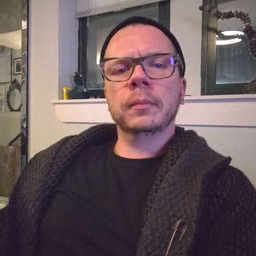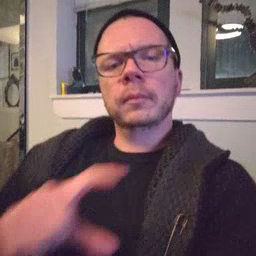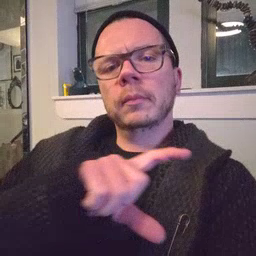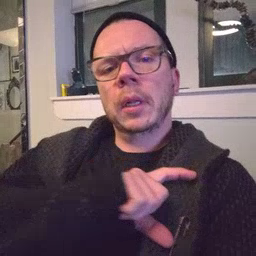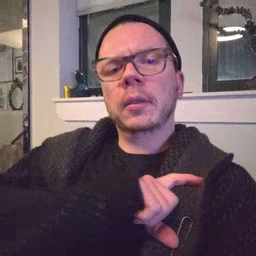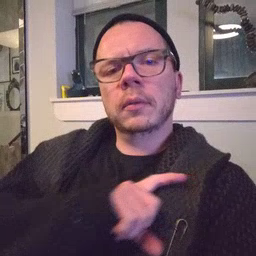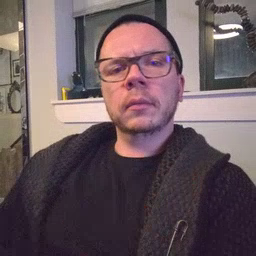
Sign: police